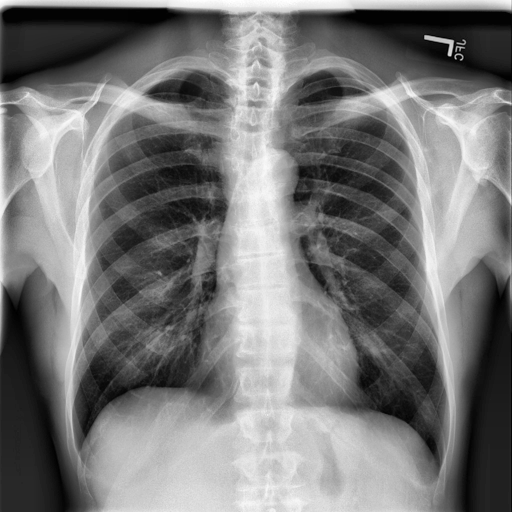
Finding: NORMAL